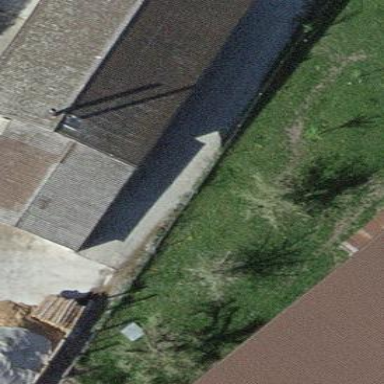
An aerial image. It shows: Farm auxiliary building.